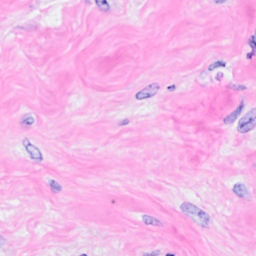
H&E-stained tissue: Breast